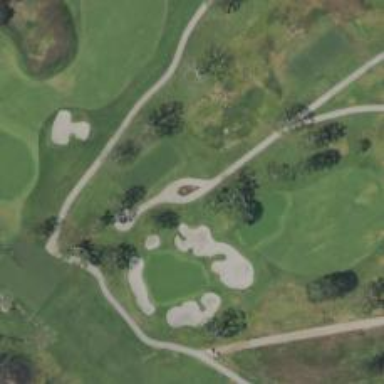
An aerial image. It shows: Path designated for golf carts.